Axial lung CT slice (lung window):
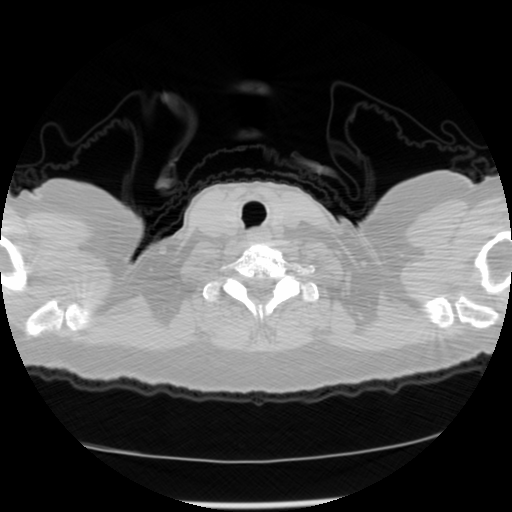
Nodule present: no